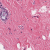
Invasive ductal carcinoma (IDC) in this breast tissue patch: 0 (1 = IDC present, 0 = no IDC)